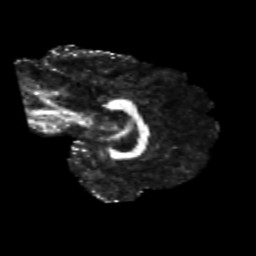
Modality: FA
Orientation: sagittal
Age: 52
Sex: male
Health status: healthy
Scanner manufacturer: siemens
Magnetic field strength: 3 T
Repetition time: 10.8 s
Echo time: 0.082 s